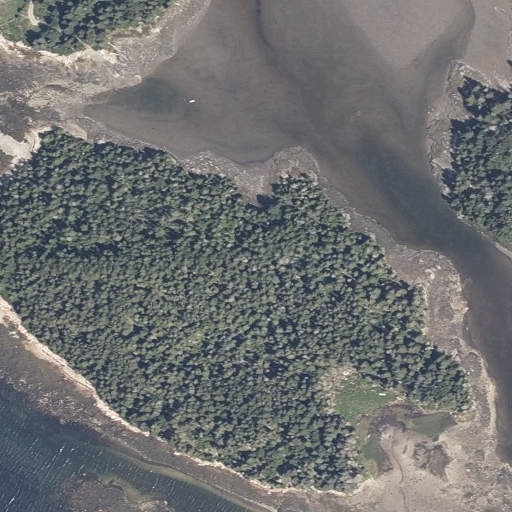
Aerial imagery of island in Maine named Sargents Island containing open water, evergreen forest, herbaceous wetlands, woody wetlands, grassland, open development, and low intensity development